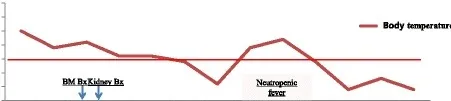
Clinical course and laboratory findings of the patient.
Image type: chart (chart)